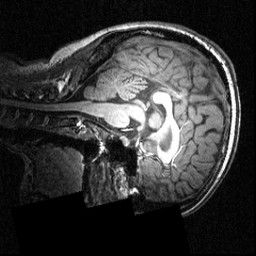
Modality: T1w
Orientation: sagittal
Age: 20
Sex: female
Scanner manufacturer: siemens
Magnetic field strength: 3.951 T
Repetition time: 1.5 s
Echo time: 0.00335 s